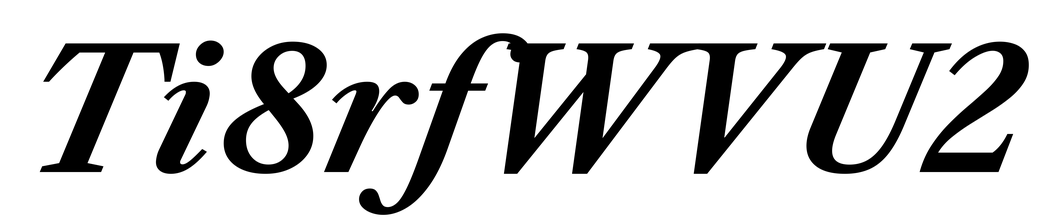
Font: LibreCaslonText-Italic_Bold_Italic